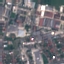
Label: Industrial